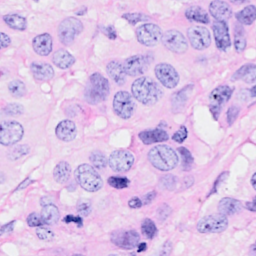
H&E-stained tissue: Breast